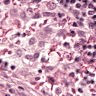
Metastatic tissue present: no